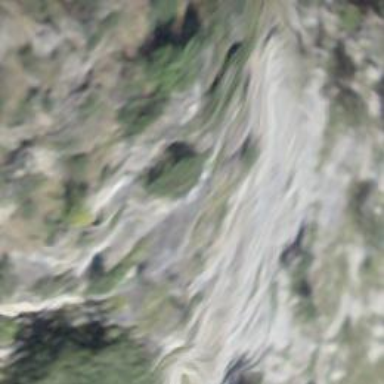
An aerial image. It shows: Cliff in nature.